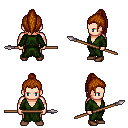
a pixel art fantasy rpg character, male body template, human, light skin, green robe, magenta pants, brunette long topknot hairstyle, brown shoes, spear, four views (front, back, left, right), 2x2 character sprite sheet, small pixel art, hard edges, no anti-aliasing